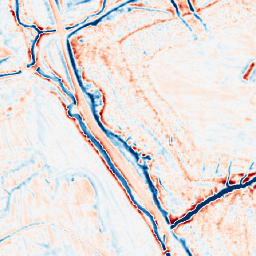
Category: multiscale
Decomposition family: dog_multiscale
Decomposition parameters: sigma_ratio: 1.4
n_scales: 5
base_sigma: 0.5
Upsampling method: area
Upsampling parameters: scale: 2
Upsampling scale: 2